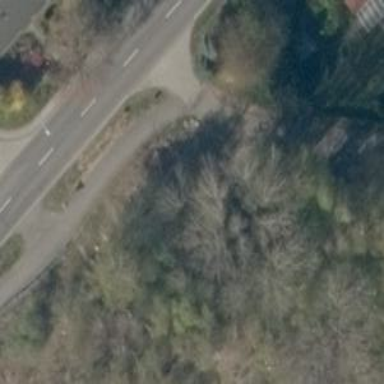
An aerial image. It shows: Asphalt cycleway.